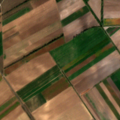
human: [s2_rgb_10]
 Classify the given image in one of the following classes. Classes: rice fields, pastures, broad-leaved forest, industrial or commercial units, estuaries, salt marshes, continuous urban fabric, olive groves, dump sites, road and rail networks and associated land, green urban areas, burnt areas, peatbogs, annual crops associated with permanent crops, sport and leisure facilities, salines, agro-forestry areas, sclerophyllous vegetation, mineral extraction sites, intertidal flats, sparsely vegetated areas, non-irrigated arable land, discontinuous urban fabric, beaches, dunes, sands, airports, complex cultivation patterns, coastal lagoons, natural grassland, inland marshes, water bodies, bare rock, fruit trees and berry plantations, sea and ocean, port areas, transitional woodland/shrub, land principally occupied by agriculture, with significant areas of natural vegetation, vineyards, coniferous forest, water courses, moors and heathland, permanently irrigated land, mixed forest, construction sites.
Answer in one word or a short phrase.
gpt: non-irrigated arable land, land principally occupied by agriculture, with significant areas of natural vegetation